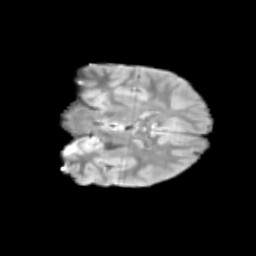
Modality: T2w
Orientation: coronal
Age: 11
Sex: male
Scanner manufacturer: siemens
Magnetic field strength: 3 T
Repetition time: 3.8 s
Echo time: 0.07 s